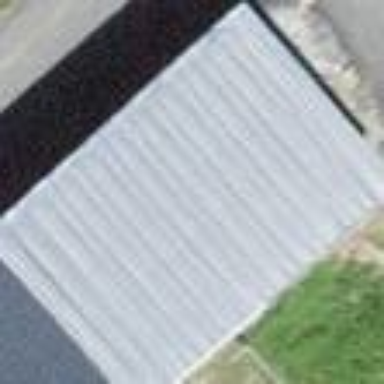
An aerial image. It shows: View of roof of building.